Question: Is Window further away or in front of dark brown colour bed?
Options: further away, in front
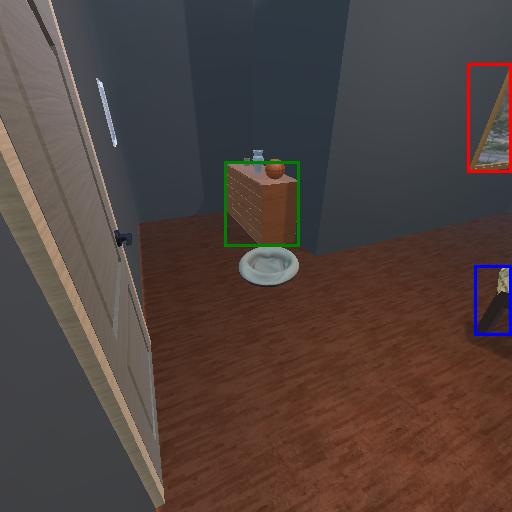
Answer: further away